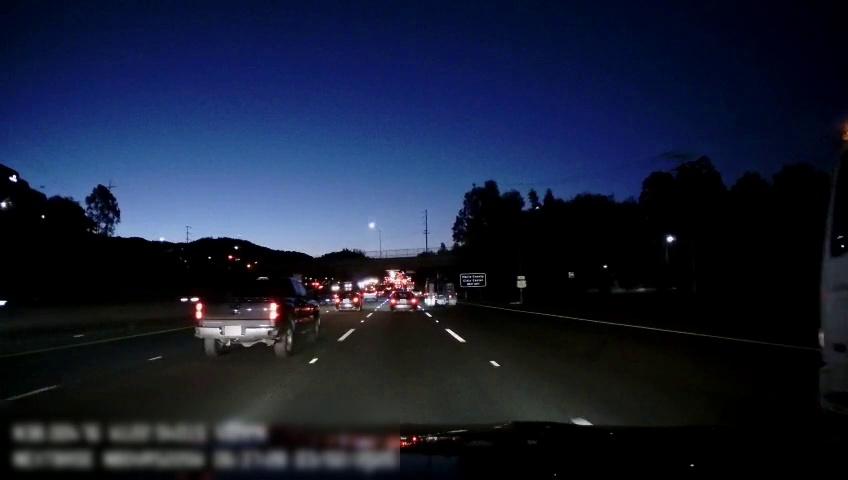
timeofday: Night
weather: Other
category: Drivable Space
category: Vehicles | Other LV
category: Vehicles | Car
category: Vehicles | Truck
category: Vehicles | Car
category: Vehicles | Car
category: Vehicles | Truck
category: Vehicles | Car
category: Lanes | Alternate Lane
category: Lanes | Current Lane
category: Lanes | Current Lane
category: Lanes | Alternate Lane
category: Lanes | Alternate Lane
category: Traffic | Signs
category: Traffic | Signs